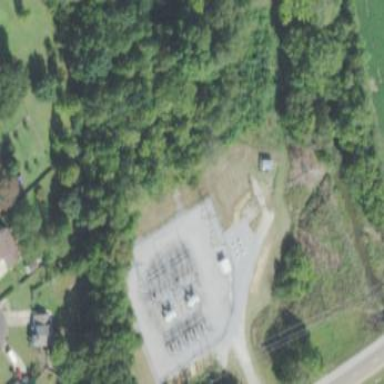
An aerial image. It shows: Power substation.